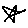
Label: star